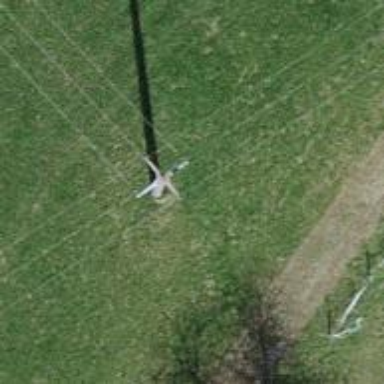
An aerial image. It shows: Power pole.